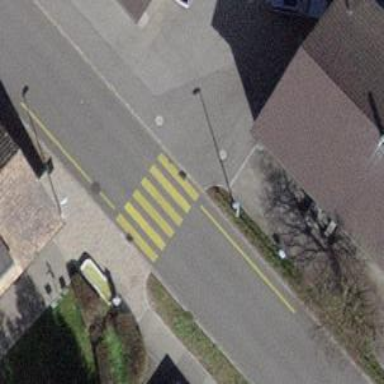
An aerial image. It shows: Uncontrolled zebra crossing on the road.